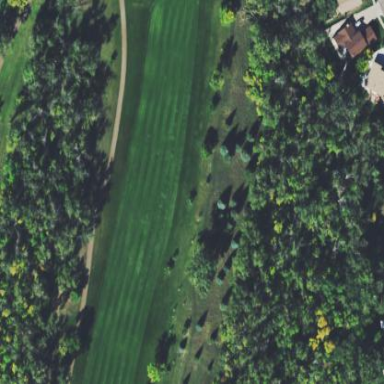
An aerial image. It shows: Golf fairway in the image.